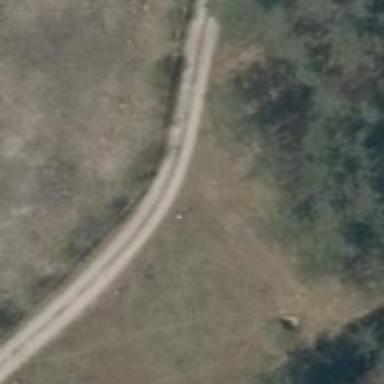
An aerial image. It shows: Gravel track with grade2 quality.